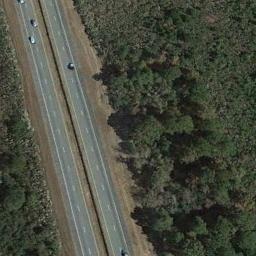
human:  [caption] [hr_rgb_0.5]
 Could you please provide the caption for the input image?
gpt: A straight freeway goes through the forest with many dark green trees .

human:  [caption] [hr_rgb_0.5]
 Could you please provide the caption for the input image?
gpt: The freeway goes through the forest with some cars .

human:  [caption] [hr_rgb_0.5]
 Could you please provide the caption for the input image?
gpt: There are different Numbers of cars on each highway .

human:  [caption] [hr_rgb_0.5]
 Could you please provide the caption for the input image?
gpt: The freeway is surrounded by a large green forest with several cars on the freeway .

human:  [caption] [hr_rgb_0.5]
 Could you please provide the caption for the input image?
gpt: There are many green trees beside the freeway .